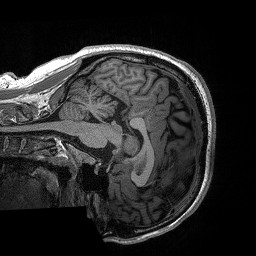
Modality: T1w
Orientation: sagittal
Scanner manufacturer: siemens
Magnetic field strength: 3 T
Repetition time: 2.3 s
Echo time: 0.00288 s